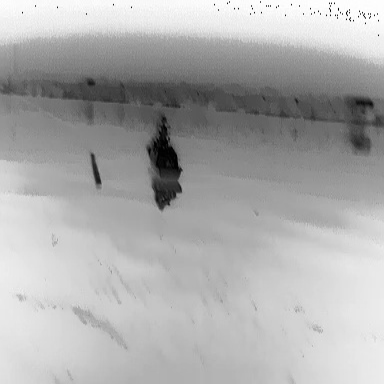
There is a warship in the infrared image.